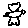
Label: bird